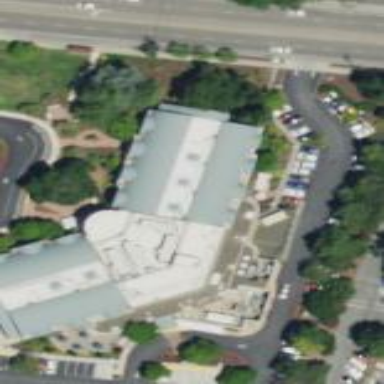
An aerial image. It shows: Hospital building.